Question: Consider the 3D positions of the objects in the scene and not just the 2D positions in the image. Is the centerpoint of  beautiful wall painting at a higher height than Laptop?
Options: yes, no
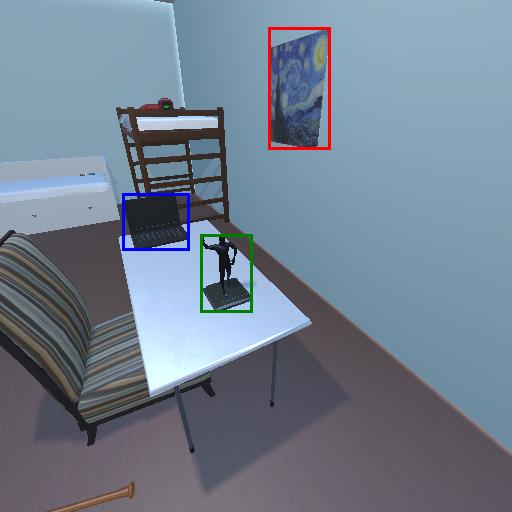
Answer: yes